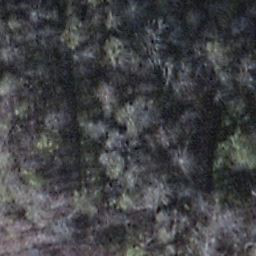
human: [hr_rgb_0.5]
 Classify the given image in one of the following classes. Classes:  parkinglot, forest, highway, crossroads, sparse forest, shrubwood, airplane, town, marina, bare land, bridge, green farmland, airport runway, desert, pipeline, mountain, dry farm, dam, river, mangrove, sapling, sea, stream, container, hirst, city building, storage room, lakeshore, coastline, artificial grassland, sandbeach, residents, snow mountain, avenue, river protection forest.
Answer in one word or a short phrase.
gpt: shrubwood